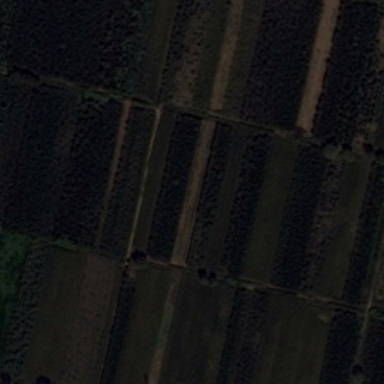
Several pieces of farmlands are together .